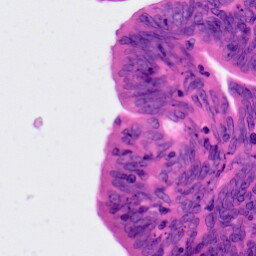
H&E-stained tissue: Colon